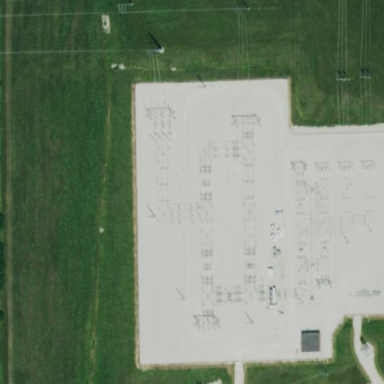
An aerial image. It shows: Power substation with transmission level designation. It is enclosed by fence.